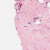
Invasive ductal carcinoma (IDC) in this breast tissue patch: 0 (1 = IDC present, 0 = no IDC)